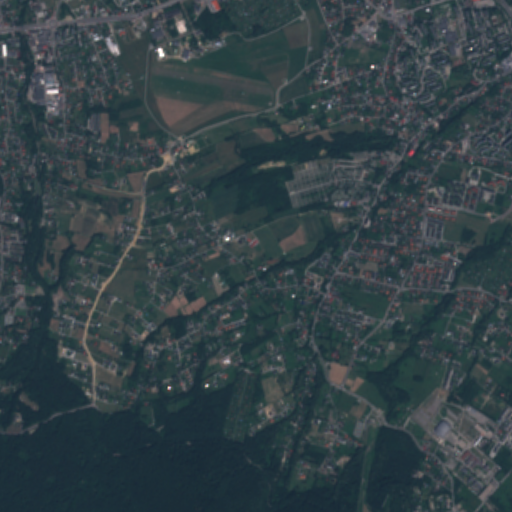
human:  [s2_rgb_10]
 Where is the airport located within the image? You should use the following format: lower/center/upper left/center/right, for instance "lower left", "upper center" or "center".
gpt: The airport is located in the upper left of the image.
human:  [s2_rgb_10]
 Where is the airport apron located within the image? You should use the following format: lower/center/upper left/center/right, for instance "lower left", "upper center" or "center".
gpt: The airport apron is located in the upper center of the image.
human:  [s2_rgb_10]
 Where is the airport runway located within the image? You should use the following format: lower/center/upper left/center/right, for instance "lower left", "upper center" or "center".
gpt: The airport runway is located in the upper left of the image.
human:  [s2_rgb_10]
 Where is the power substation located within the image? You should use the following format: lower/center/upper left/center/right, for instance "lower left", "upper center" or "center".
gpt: The power substation is located in the upper right of the image.
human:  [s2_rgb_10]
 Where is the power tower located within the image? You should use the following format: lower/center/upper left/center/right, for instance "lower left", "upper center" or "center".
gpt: The power tower is located in the upper right of the image.
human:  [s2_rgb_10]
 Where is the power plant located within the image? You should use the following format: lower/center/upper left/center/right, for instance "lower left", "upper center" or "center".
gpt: There is no power plant in the image.